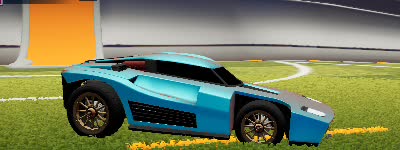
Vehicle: breakout